Interaction volume radius: 5 \u00c5
Interaction volume height: 25 \u00c5
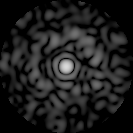
Disorder parameter: 0.8488